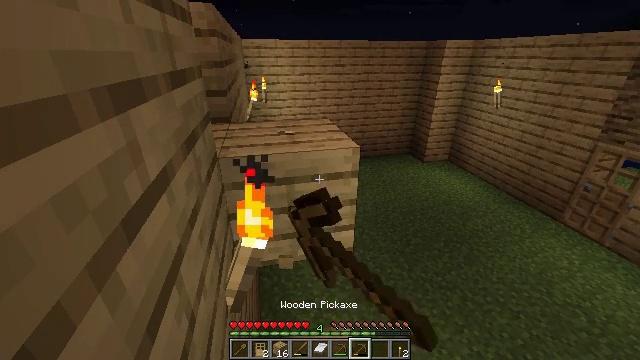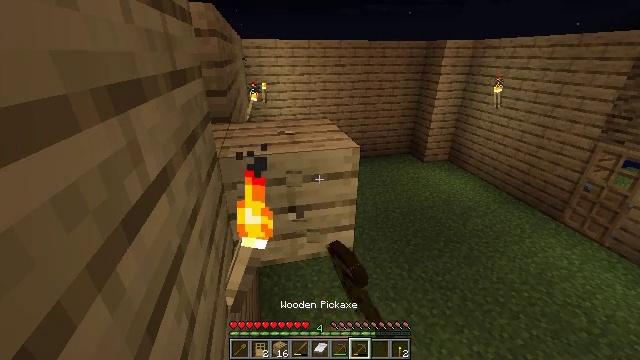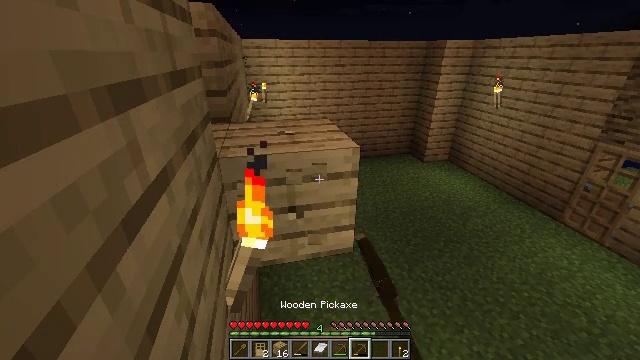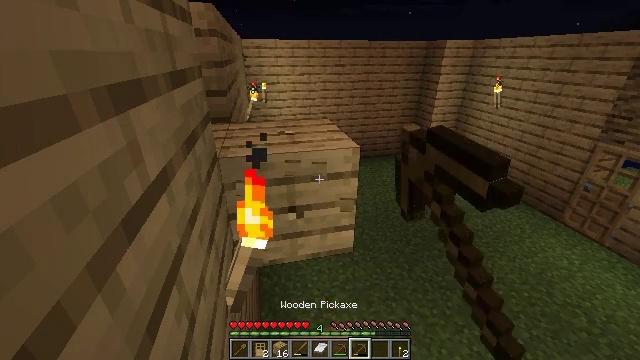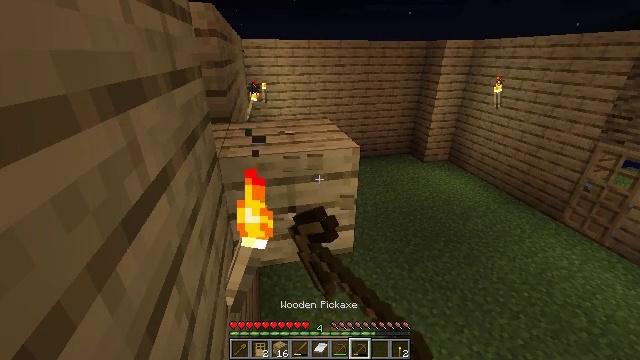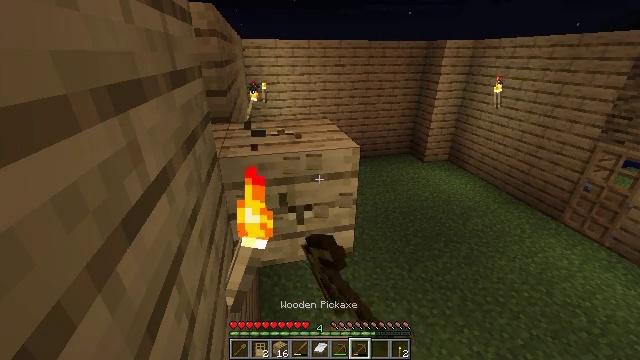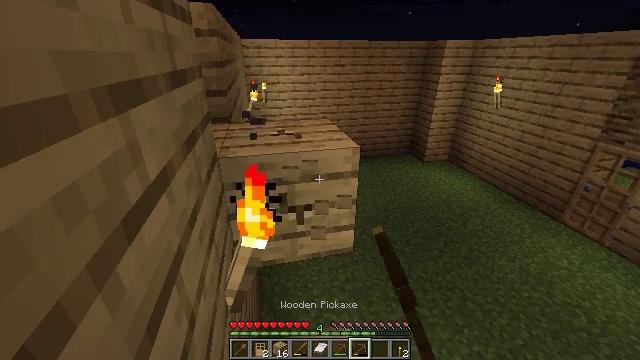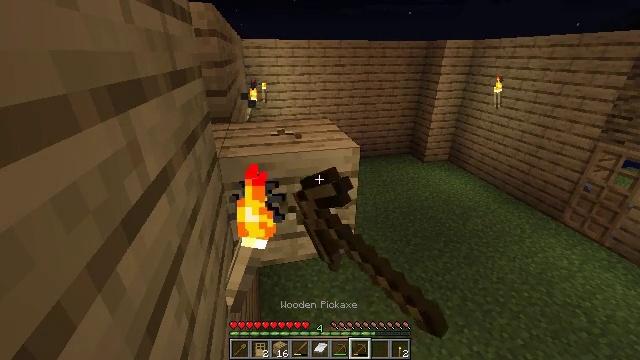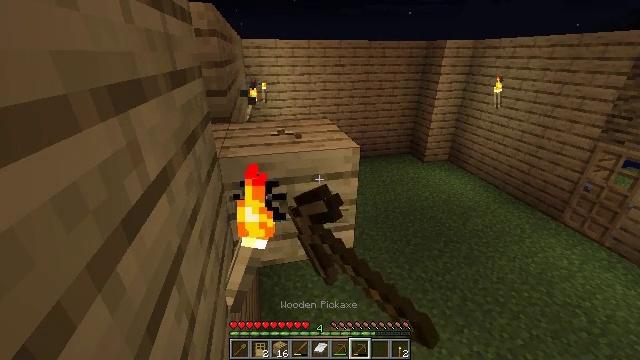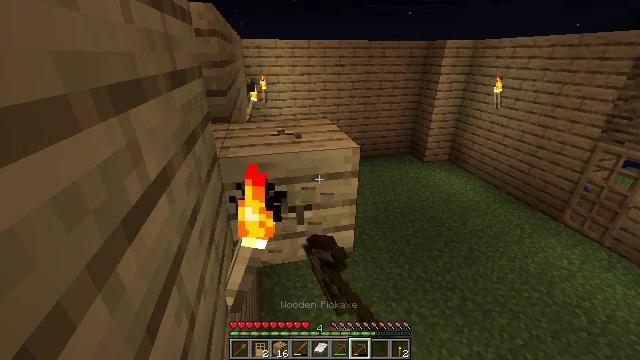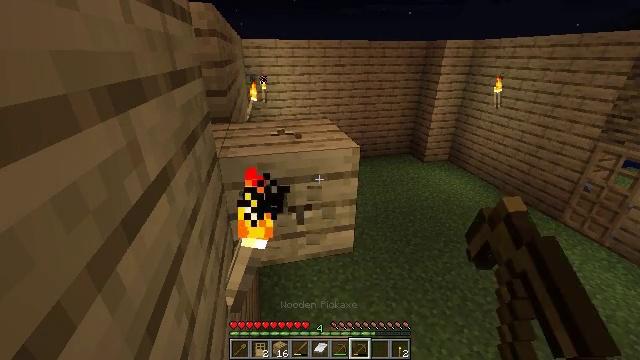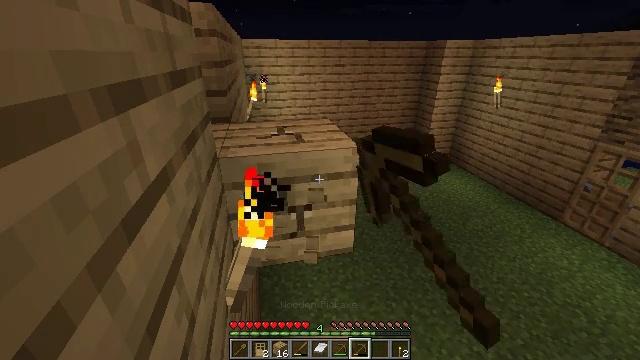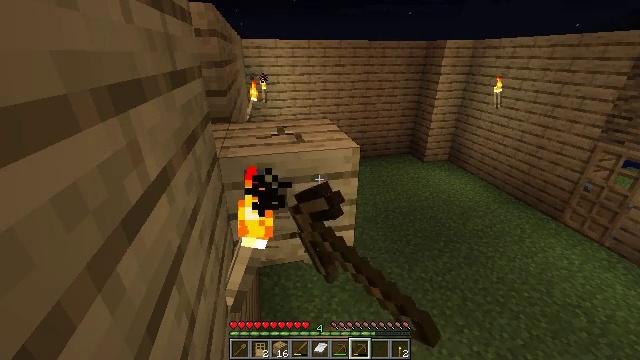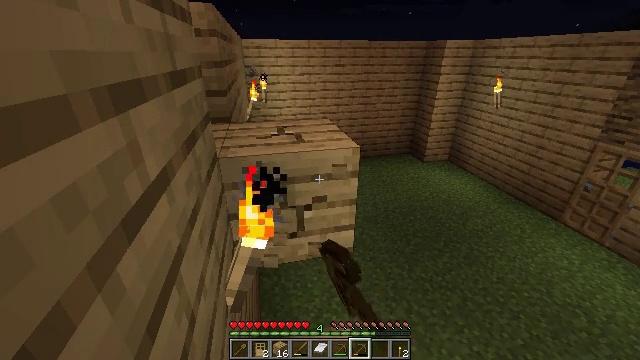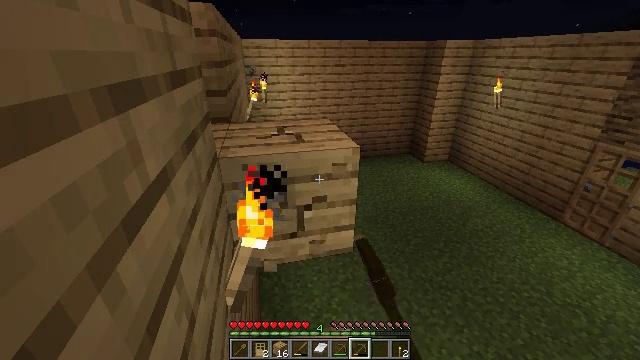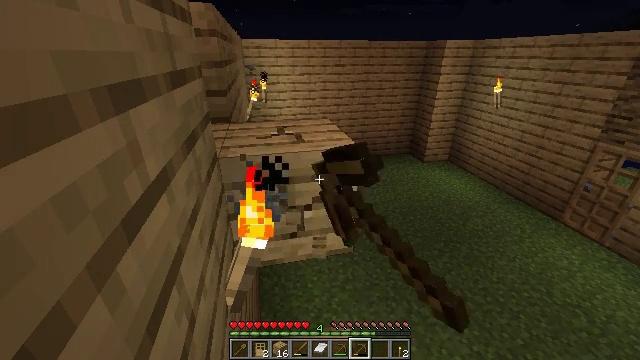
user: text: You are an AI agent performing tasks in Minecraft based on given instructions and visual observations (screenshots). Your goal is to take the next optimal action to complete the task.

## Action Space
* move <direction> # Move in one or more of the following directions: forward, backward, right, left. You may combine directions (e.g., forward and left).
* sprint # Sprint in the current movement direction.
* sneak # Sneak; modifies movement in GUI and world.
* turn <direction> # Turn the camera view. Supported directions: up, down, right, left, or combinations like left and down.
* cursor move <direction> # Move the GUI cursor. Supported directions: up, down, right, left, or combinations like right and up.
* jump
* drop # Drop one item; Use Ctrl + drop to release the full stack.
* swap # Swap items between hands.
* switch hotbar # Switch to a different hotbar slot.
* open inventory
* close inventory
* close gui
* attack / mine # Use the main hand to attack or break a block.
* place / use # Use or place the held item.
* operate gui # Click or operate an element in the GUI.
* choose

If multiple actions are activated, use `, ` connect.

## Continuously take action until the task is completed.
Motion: motion action
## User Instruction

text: Collect the oak planks from the structure.
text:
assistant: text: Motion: attack / mine
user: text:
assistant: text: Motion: attack / mine
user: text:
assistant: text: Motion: attack / mine
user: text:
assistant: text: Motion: attack / mine
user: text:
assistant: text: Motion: attack / mine
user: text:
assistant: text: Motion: attack / mine
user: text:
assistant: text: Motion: attack / mine
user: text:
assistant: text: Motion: attack / mine
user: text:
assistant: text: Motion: attack / mine
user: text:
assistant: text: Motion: attack / mine
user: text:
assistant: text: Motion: attack / mine
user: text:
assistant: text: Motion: attack / mine
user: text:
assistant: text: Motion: attack / mine
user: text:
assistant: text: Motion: attack / mine
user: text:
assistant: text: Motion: attack / mine
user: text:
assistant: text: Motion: attack / mine
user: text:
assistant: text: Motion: attack / mine
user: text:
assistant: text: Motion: attack / mine
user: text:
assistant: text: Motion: attack / mine
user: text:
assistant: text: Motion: attack / mine
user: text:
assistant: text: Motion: attack / mine
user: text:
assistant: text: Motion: attack / mine
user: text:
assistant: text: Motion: attack / mine
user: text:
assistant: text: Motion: attack / mine
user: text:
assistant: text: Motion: attack / mine
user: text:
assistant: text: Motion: attack / mine
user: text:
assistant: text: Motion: attack / mine
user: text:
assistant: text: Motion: attack / mine
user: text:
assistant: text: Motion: attack / mine
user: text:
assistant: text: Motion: attack / mine